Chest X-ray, AP view. Patient: 40 years old, sex F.
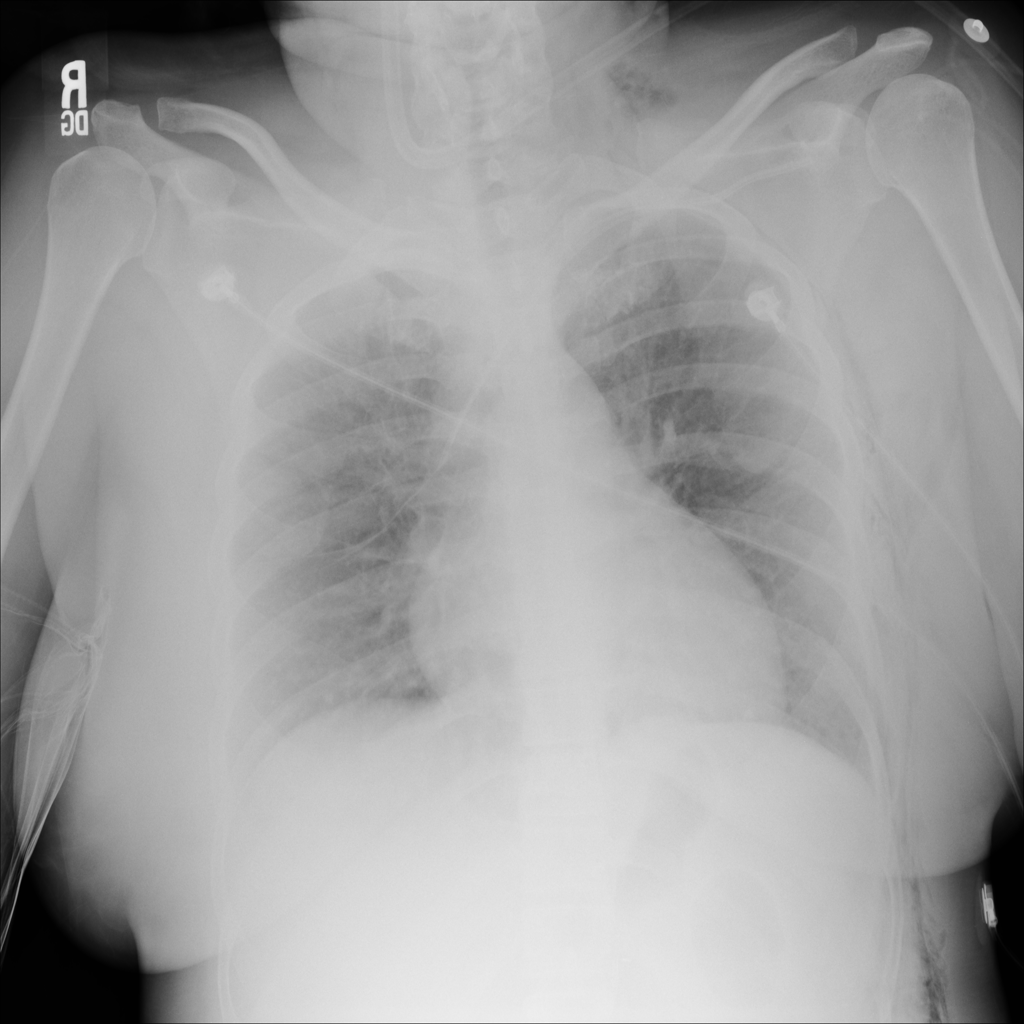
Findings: No Finding